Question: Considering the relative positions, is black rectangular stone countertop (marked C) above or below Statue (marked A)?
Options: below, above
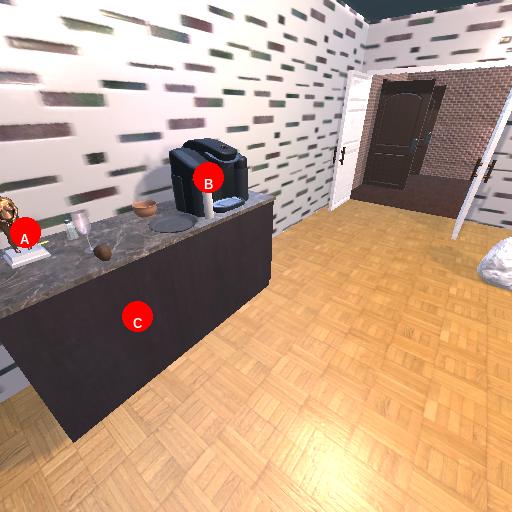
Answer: below